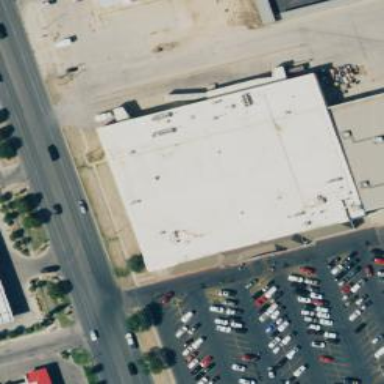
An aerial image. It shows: Supermarket located in building.